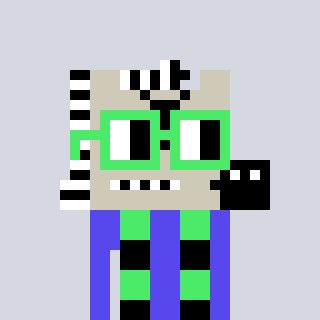
a pixel art character with square light green glasses, a zebra-shaped head and a computerblue-colored body on a cool background